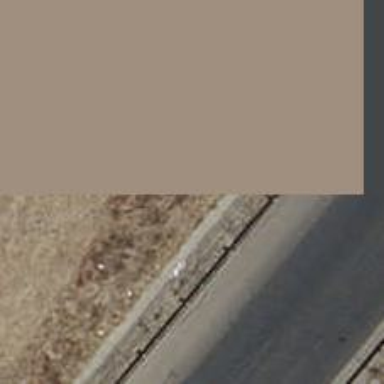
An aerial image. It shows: Asphalt surface.